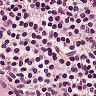
Metastatic tissue present: no